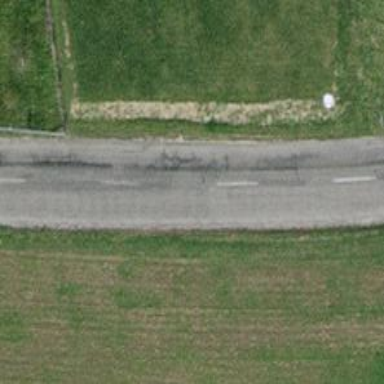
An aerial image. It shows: Unclassified road with asphalt surface.